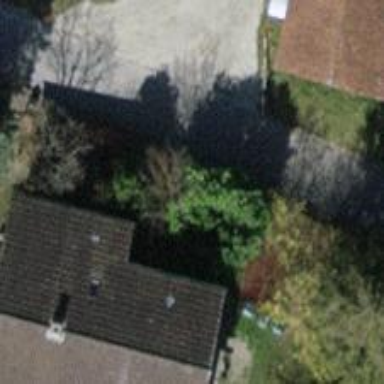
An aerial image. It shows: Residential road with asphalt surface and no sidewalks.